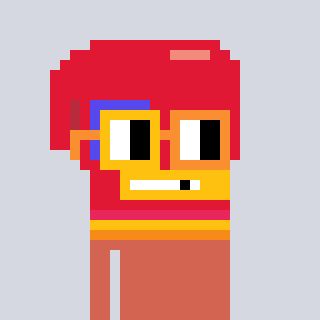
a pixel art character with square yellow and orange glasses, a boxing glove-shaped head and a peachy-colored body on a cool background